Interaction volume radius: 5 \u00c5
Interaction volume height: 10 \u00c5
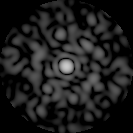
Disorder parameter: 0.7912